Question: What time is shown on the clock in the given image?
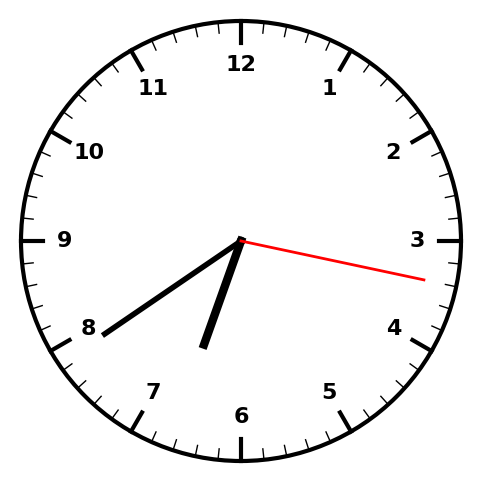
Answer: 06:39:17